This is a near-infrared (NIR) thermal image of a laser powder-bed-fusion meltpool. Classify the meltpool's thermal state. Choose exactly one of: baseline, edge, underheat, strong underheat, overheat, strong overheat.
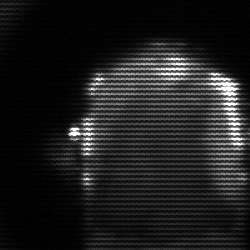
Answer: baseline